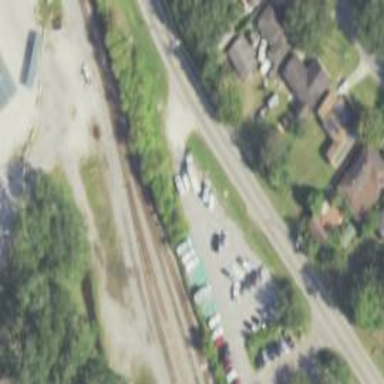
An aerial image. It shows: Railway track.